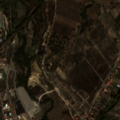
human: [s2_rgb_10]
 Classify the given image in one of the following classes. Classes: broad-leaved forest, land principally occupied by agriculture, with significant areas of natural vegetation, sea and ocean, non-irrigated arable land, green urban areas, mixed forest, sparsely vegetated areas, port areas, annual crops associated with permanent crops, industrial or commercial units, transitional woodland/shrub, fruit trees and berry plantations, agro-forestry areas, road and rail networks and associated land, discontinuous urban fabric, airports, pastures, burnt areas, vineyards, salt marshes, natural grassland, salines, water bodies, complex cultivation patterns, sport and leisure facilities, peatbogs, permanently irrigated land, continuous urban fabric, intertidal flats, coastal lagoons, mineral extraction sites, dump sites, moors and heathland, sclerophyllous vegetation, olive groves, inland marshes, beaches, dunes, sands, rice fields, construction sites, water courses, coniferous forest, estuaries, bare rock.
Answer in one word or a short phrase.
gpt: discontinuous urban fabric, industrial or commercial units, olive groves, annual crops associated with permanent crops, complex cultivation patterns, land principally occupied by agriculture, with significant areas of natural vegetation